Interaction volume radius: 10 \u00c5
Interaction volume height: 10 \u00c5
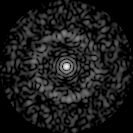
Disorder parameter: 0.8204